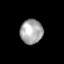
Tissue: skin
Cell type: Epithelial cells
Senescence score: 0.2646
Nuclear area (px): 544
Mean DAPI intensity: 166.502